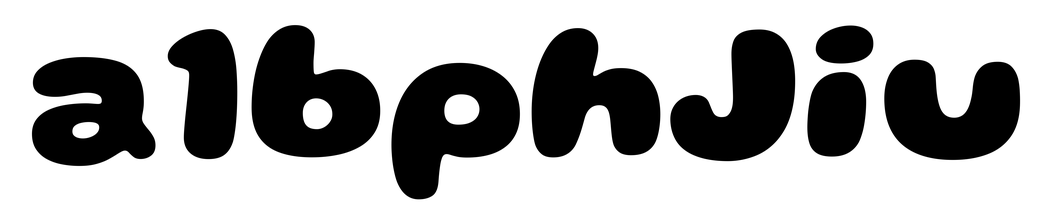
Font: Gluten_ExtraBold